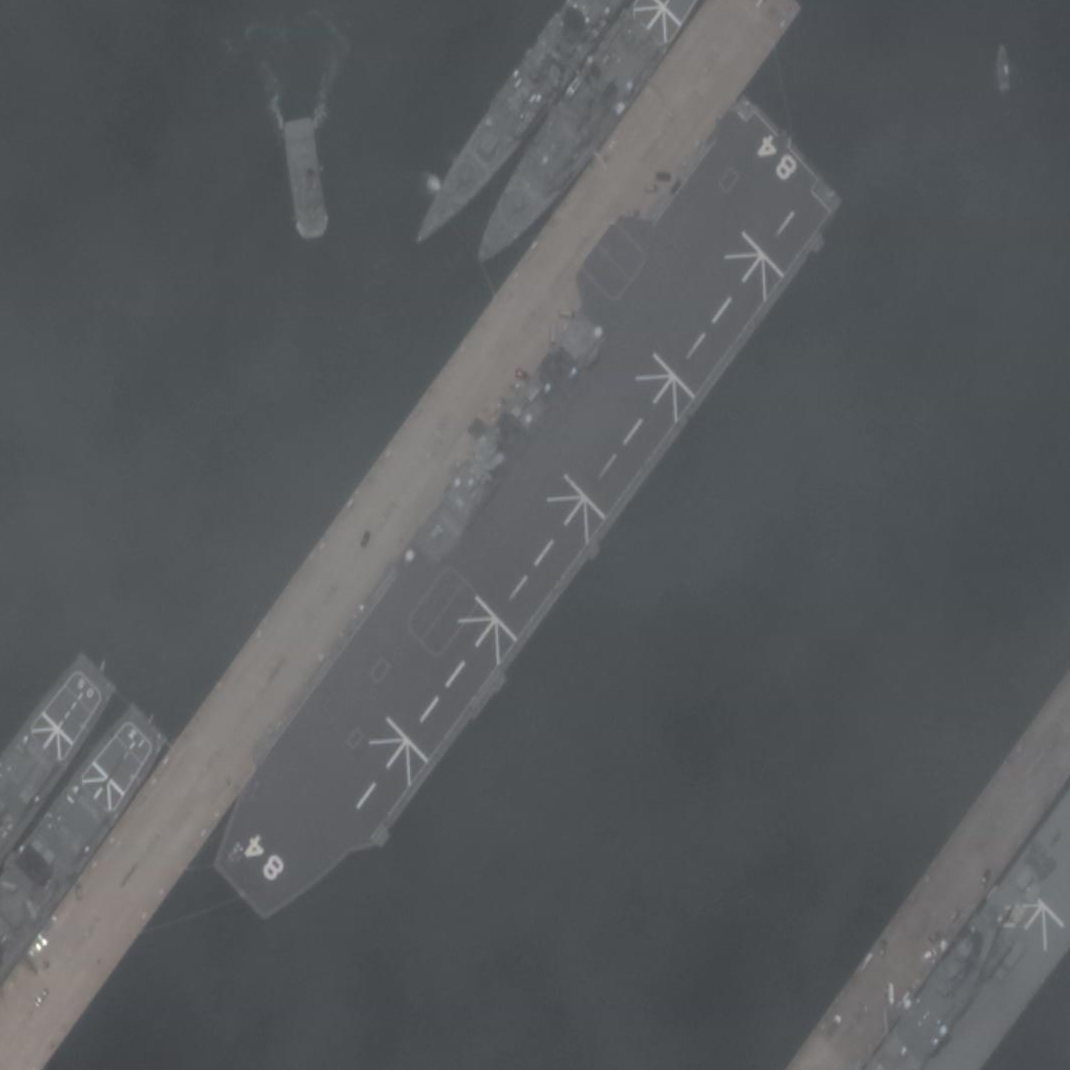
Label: assault